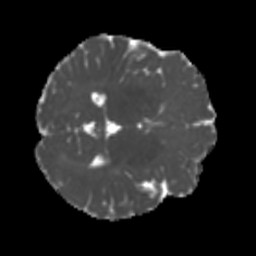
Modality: MD
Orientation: axial
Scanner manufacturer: siemens
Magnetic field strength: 3 T
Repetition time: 4 s
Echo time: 0.0594 s